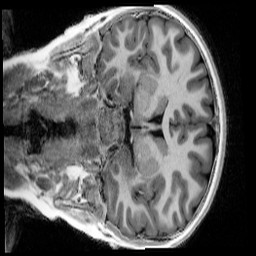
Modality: UNIT1_denoised
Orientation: coronal
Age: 9
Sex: female
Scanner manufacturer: siemens
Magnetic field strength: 3 T
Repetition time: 4 s
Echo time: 0.00303 s